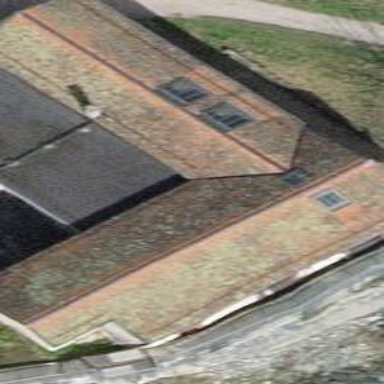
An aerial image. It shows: Public building with gabled roof oriented along its structure.